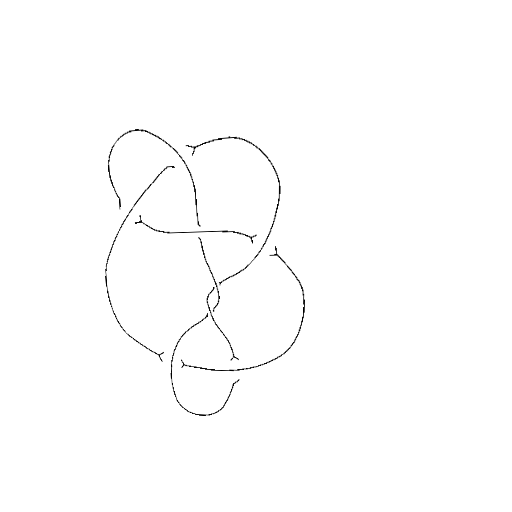
Crossing number: 8